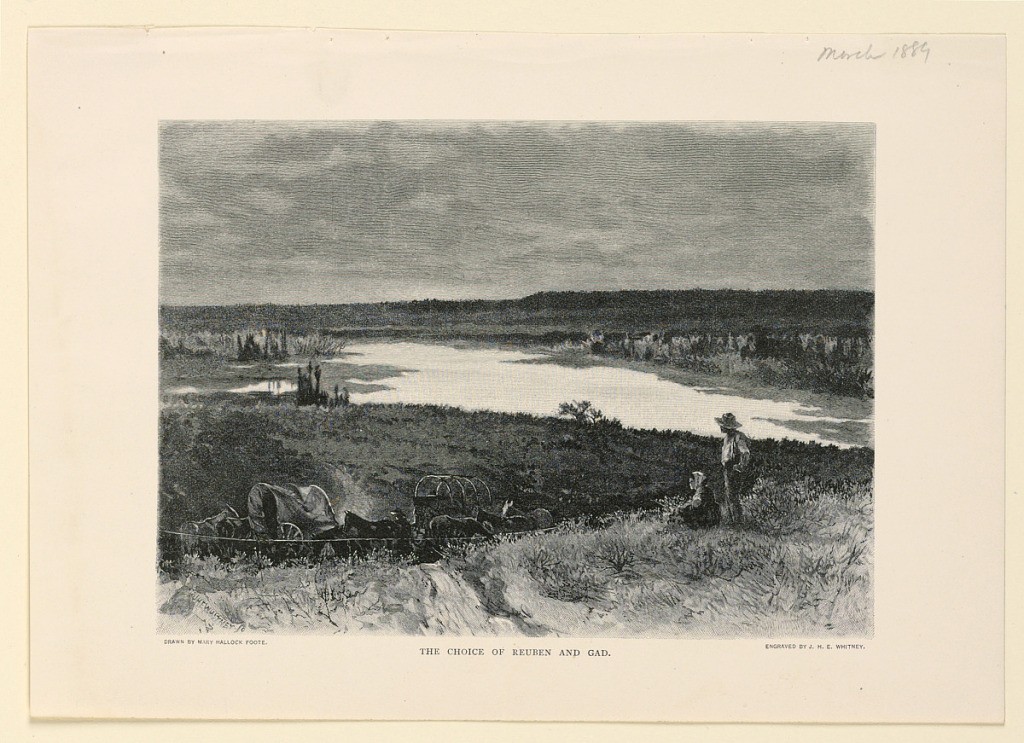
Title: The Choice of Reuben and Gad, Illustration for The Century Magazine (XXXVII, No. 5, March 1889, p. 687)
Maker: Mary A. Hallock Foote, American, 1847–1938
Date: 1889
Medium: Wood-engraving in black ink on paper
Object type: Print
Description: From high vantage point, a couple, at right, observe covered wagons and horses halted below.